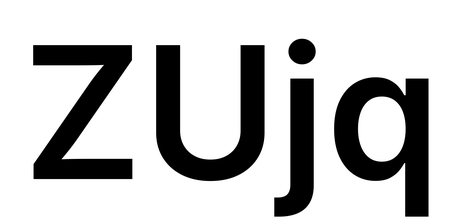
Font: Inter_SemiBold